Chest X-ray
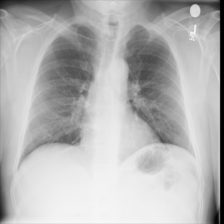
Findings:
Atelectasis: negative
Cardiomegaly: negative
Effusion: negative
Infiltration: negative
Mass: negative
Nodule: negative
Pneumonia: negative
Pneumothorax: negative
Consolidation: negative
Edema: negative
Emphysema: negative
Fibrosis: negative
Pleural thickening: negative
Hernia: negative